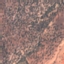
Land use / land cover: PermanentCrop